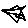
Label: star